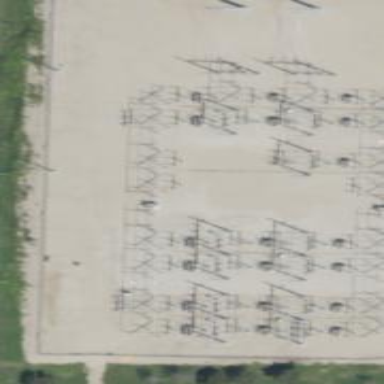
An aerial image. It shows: Switch used for power control.